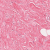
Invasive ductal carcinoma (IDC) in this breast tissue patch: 0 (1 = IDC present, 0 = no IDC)